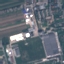
Label: Industrial